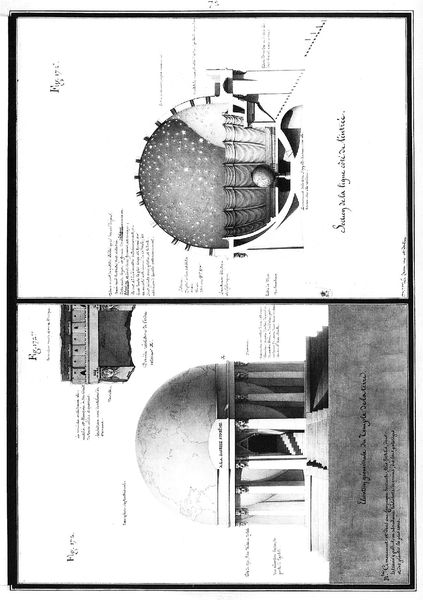
Titel: “Architecture Civile”
Künstler: Jean Jaques Lequeu
Schlagwörter: blätter, weiß, frankreich, schwarz, säulen, zeichnung, gebäude, architektur, figur, blatt, rund, schrift, kuppel, treppe, stufen, tor, foto, rechtecke, buch, sterne, revolution, schwarzweiß, text, beschriftung, kugel, entwurf, buchseite, sims, plan, buchseiten, globus, beschreibung, aufschnitt, revolutionsarchitektur, kuppeö, segmente, firmament, buchmalerei, doppelseite, planetarium, kugelbau, lequeu